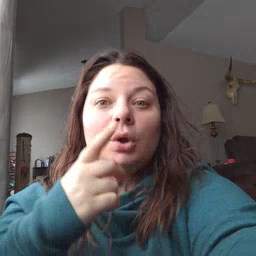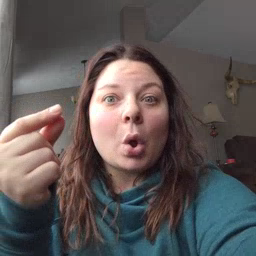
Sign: go